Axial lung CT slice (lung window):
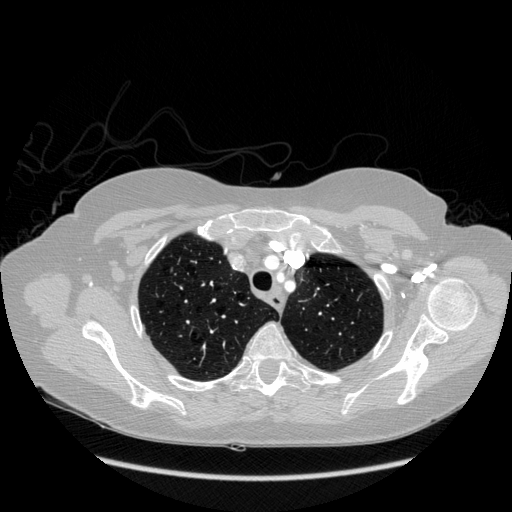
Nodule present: no